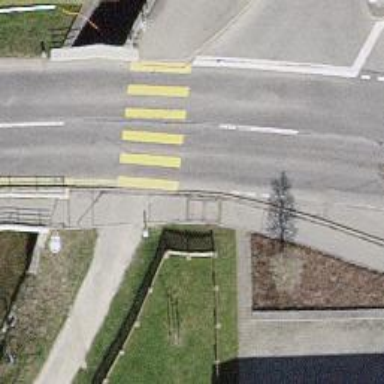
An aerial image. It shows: Crossing with traffic signals.